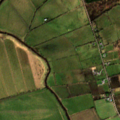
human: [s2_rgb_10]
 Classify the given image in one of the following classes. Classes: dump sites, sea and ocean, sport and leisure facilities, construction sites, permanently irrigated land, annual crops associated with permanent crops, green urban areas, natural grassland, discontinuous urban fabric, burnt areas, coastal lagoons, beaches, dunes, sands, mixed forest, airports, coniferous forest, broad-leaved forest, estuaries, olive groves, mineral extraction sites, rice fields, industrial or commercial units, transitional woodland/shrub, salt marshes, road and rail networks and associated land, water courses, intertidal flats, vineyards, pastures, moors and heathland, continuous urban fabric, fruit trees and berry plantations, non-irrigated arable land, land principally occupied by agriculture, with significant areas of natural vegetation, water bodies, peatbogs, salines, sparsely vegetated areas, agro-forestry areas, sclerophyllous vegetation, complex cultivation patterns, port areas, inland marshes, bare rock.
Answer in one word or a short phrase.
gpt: non-irrigated arable land, pastures, peatbogs